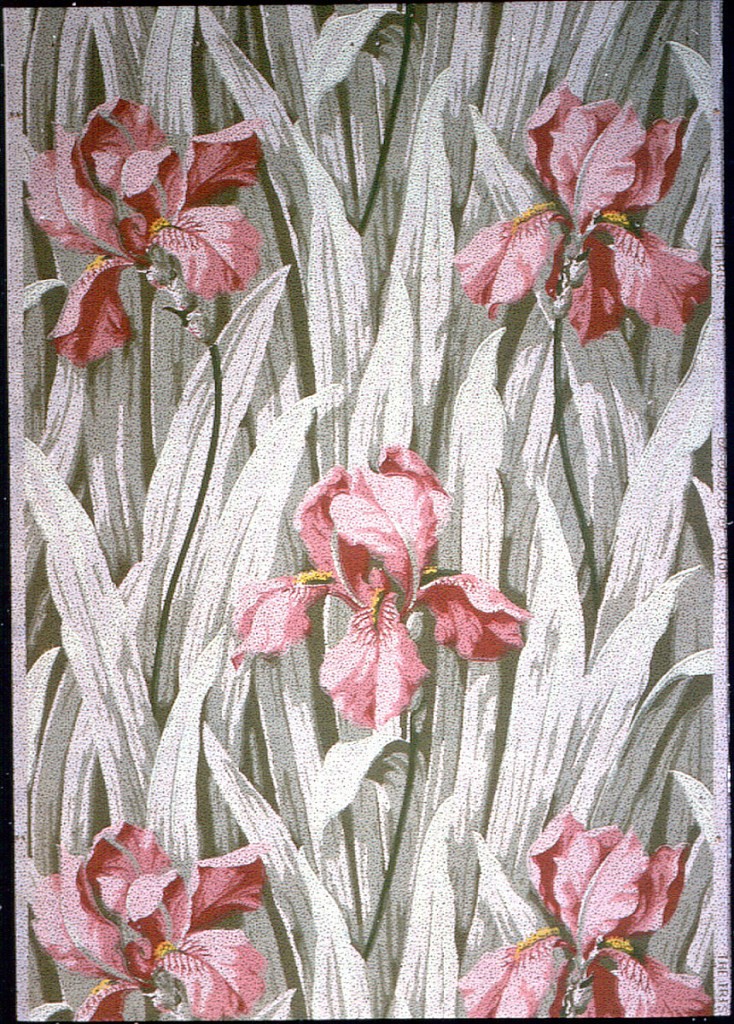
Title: Sidewall - sample
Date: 1906–07
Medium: Machine-printed
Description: Large iris on stems, half-drop layout, and a background of tall oblong leaves. Printed in red, shades of green, yellow and black.